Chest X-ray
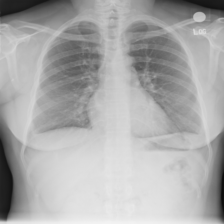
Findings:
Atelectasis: negative
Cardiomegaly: negative
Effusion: negative
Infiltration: negative
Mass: negative
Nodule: negative
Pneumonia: negative
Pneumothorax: negative
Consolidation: negative
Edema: negative
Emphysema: negative
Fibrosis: negative
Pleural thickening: negative
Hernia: negative